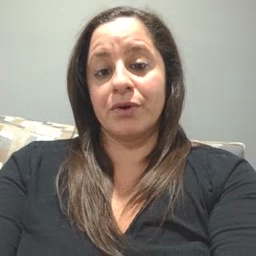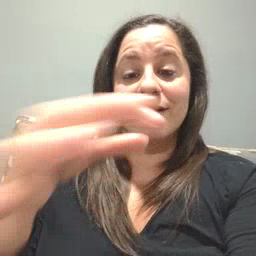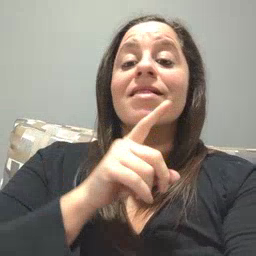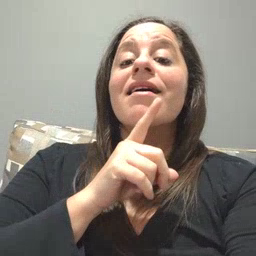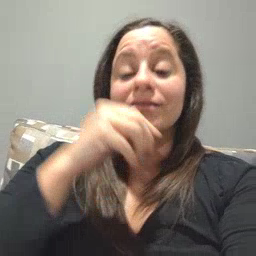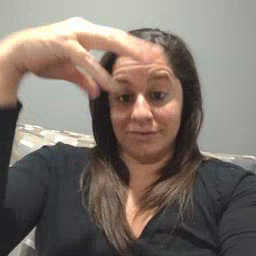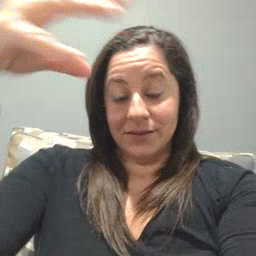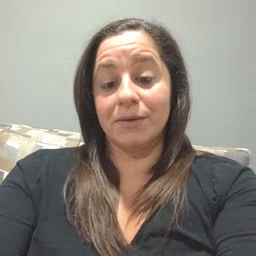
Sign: lamp